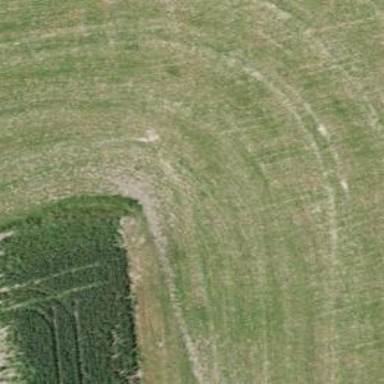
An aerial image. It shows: Agricultural track road.